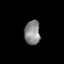
Tissue: prostate
Cell type: T cells
Senescence score: 0.754
Nuclear area (px): 375
Mean DAPI intensity: 135.411